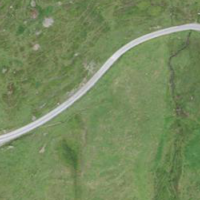
EUNIS habitat code: 23
Species observed at this site:
Neottia ovata
Astragalus alpinus